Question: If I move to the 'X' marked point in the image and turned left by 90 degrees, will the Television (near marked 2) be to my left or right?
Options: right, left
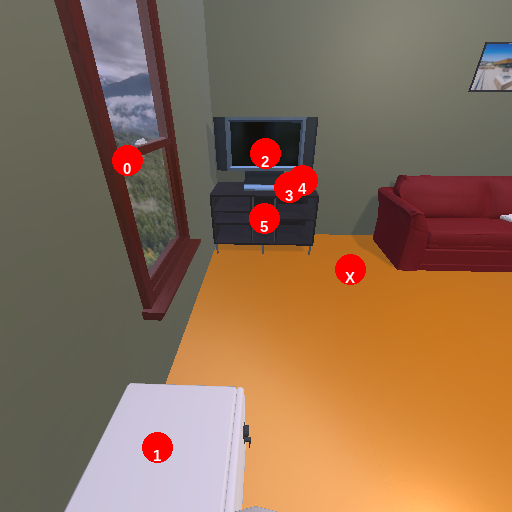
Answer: right